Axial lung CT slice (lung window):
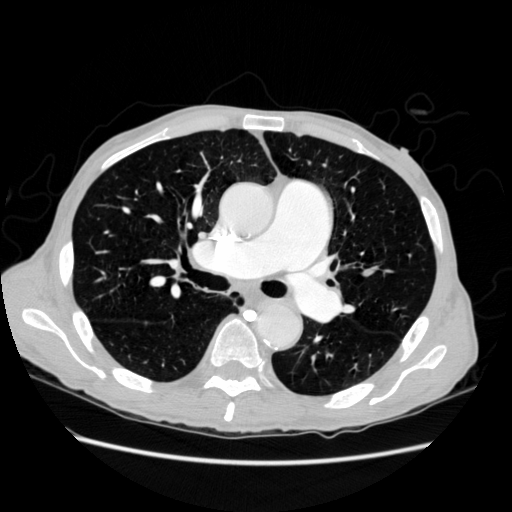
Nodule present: no